Question:
Sorry for the Czech language on the picture, but it's not important.
On the picture you can see SelectItem after clicking its drop down button. On the first row on this drop down you can see extra filtering input, which I need to get rid of.
I think this only happens when you load values into SelectItem using DataSource (setOptionDataSource method) but anyway, I would expect setting some flag would disable this but after lots of trying (and crying about how much time this is taking since I expected it is gonna take one minute). So please, if anyone knows how to disable this, let me know.
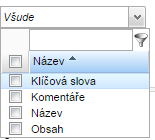
Answer: You must have something like 'selectItem.setPickListProperties(props);'
Just do 'props.setShowFilterEditor(false);'